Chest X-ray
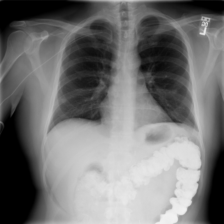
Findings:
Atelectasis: negative
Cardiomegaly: negative
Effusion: negative
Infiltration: negative
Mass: negative
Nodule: negative
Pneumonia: negative
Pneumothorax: negative
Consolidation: negative
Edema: negative
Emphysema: negative
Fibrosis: negative
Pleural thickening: negative
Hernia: negative